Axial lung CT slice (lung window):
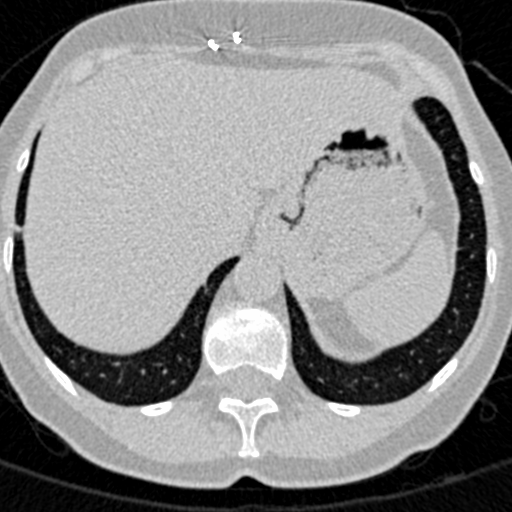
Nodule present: yes
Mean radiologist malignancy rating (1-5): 3